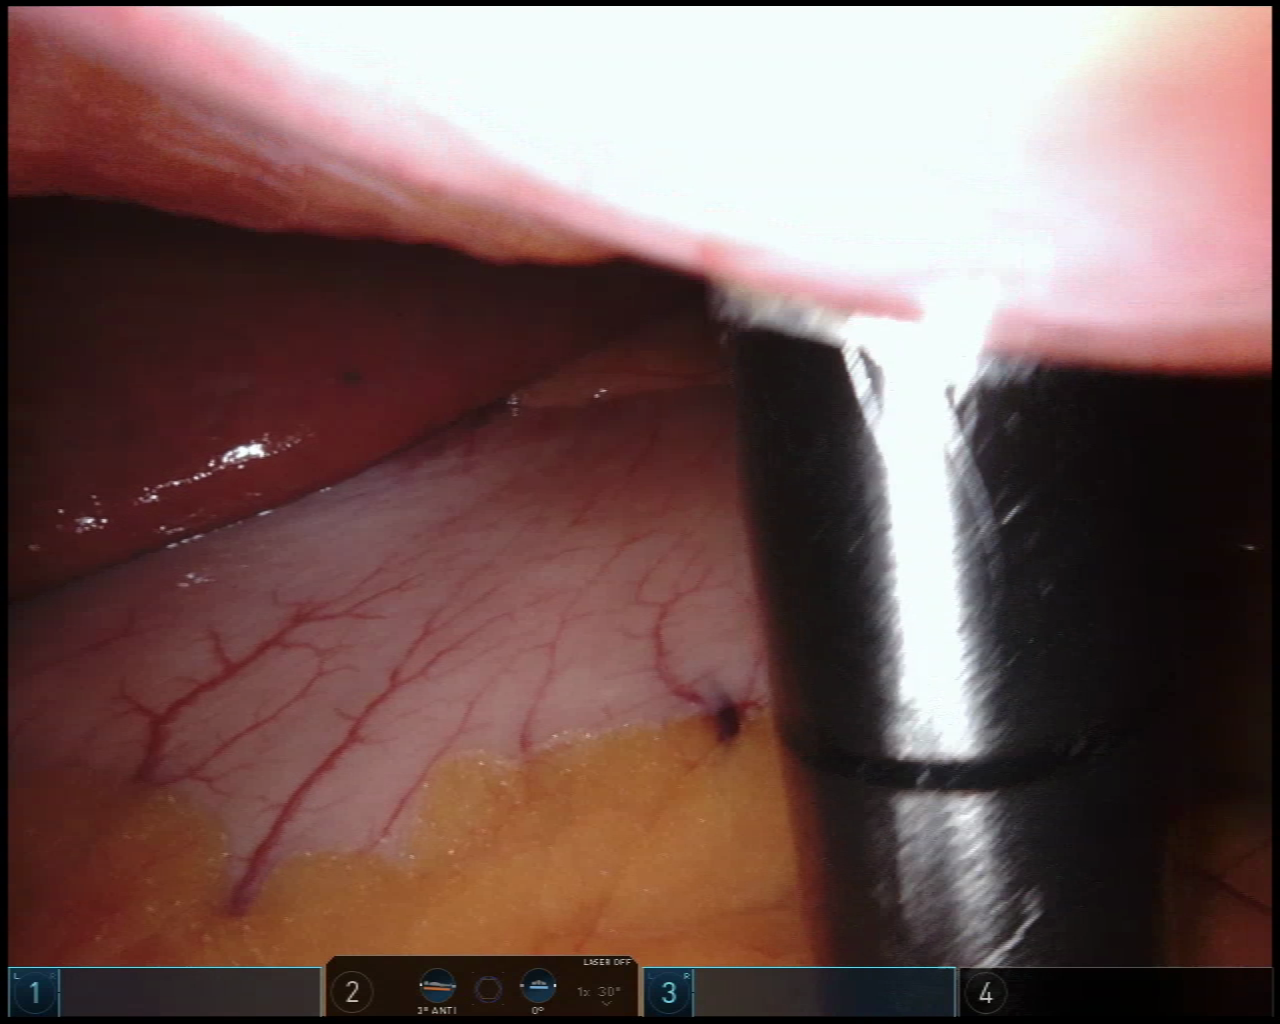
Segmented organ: liver
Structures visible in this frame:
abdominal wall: yes
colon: no
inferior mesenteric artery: no
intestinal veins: no
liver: yes
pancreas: no
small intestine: no
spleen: no
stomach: yes
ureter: no
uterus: no
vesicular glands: no